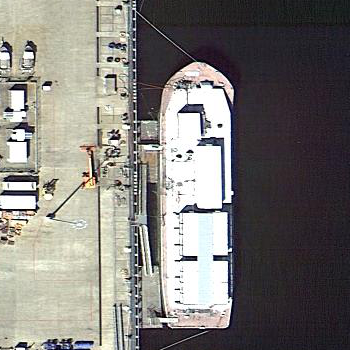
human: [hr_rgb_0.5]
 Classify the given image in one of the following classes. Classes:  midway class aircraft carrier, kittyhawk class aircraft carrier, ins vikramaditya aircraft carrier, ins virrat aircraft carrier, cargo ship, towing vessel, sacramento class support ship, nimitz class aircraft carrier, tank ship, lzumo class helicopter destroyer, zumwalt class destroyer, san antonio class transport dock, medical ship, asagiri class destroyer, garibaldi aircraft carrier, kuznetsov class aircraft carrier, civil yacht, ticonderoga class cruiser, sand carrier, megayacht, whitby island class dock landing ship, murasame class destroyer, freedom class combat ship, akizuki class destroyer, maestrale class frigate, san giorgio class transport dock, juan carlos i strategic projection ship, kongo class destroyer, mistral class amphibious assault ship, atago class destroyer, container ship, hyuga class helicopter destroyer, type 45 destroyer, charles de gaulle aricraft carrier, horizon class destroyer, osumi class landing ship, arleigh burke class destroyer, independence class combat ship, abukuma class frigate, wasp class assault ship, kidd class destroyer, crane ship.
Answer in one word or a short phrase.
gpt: Cargo ship